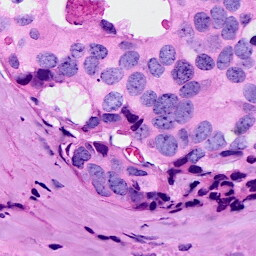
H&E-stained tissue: Breast